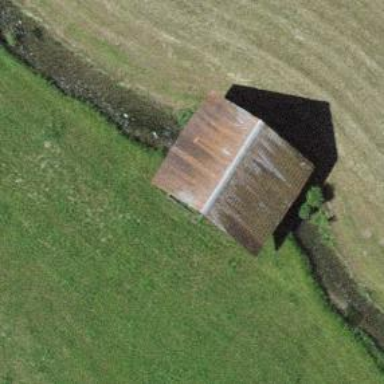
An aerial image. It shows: Rural barn.